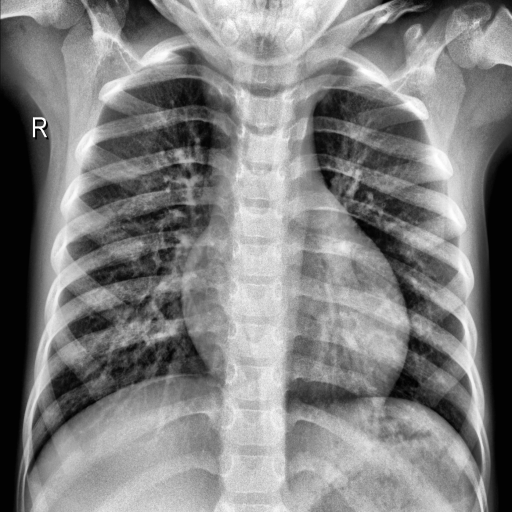
Finding: NORMAL